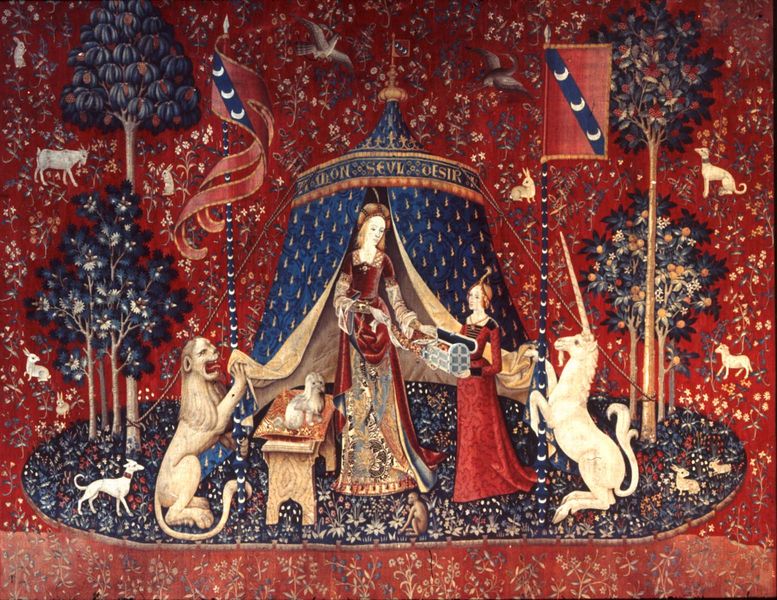
Titel: Die Dame mit dem Einhorn, la Dame à la Licorne; Die fünf Sinne
Institution: Paris, Musée de Cluny
Schlagwörter: baum, blau, mann, vogel, weiß, bäume, frauen, mädchen, blumen, frau, kleid, kleider, stuhl, hund, hunde, rot, schleier, tier, tiere, ornament, teppich, vögel, gold, kind, pferde, affe, hase, schwanz, schleppe, schrift, fahnen, fahne, flagge, hocker, gobelin, wandteppich, ornamente, katze, orient, religion, geschenk, kaninchen, mittelalter, baldachin, königin, löwe, textil, maria, gabe, ziege, einhorn, zelt, ziegen, dinerin, juwelen